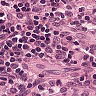
Metastatic tissue present: no